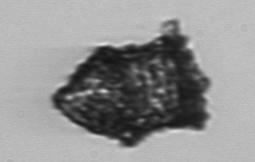
Label: Tintinnopsis